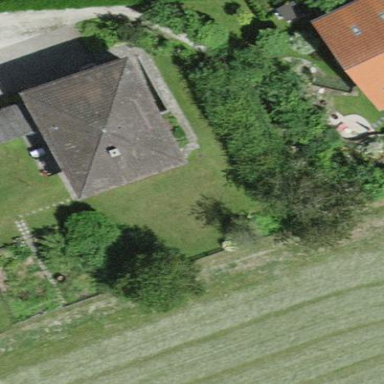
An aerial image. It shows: Simple house.